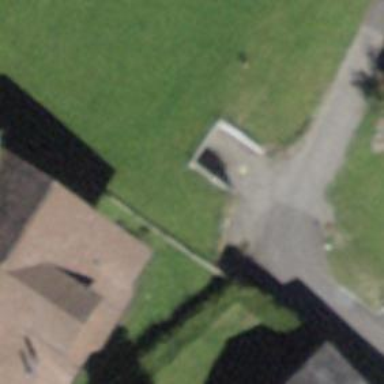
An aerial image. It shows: Group of garages.